Field crop: tomato
Growth stage: 2
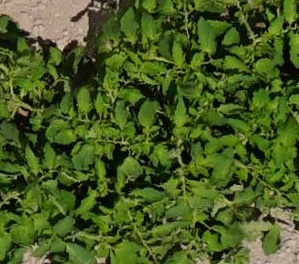
Species: tomato